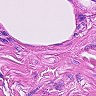
Metastatic tissue present: no